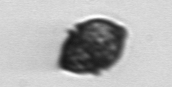
Label: Kryptoperidinium_triquetrum